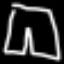
Label: pants